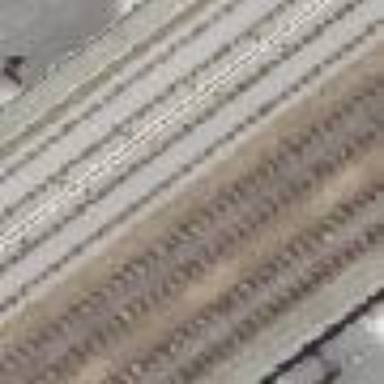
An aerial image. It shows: Viaduct building with flat roof.